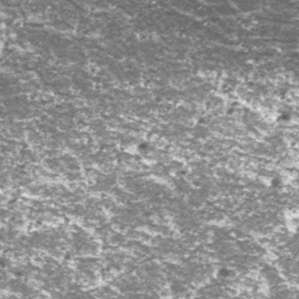
Label: frost